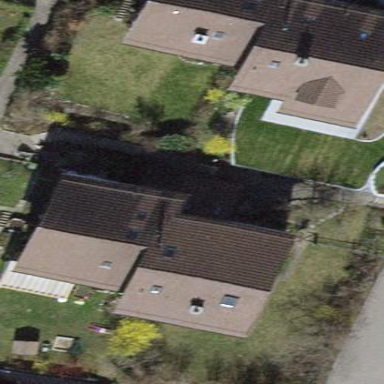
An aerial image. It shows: Building with tile roof.